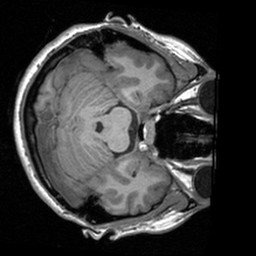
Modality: T1w
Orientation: axial
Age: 19
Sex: female
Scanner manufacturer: siemens
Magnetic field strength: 3 T
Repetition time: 1.9 s
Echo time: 0.00226 s